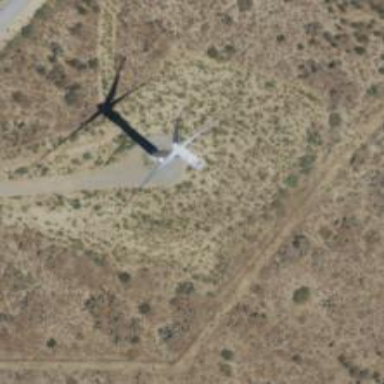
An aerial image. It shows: Wind generator powered by wind turbines of horizontal axis type. It is manufactured by Vestas.